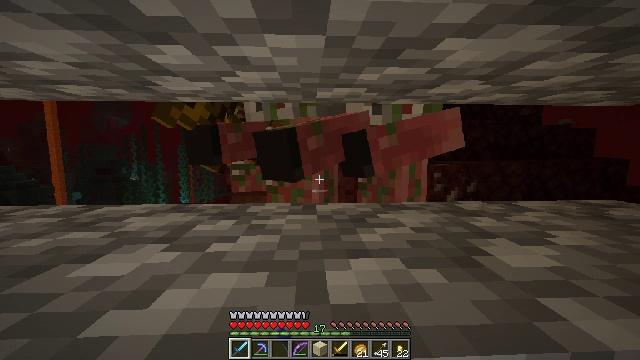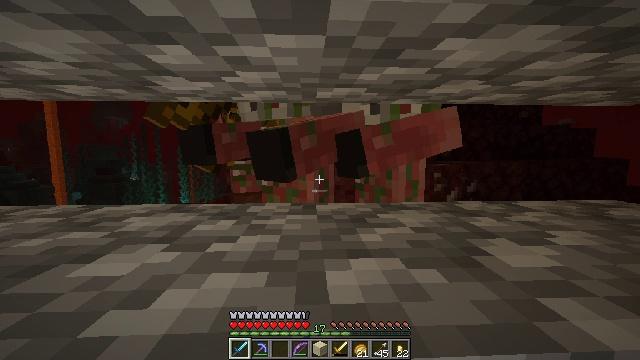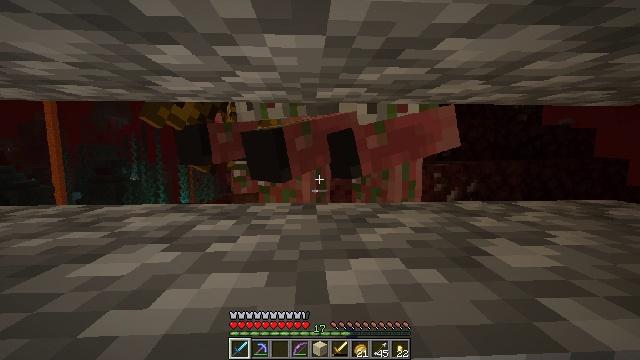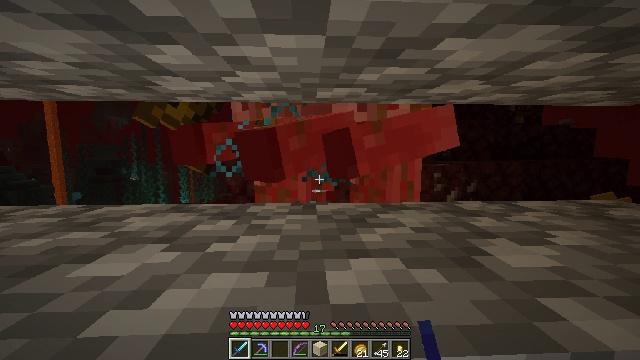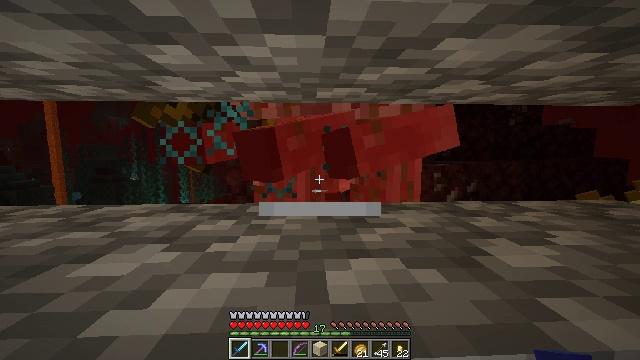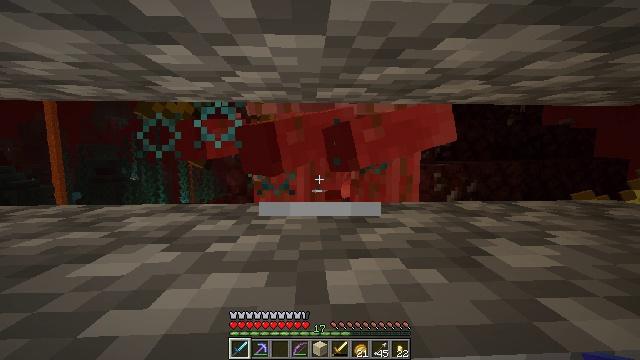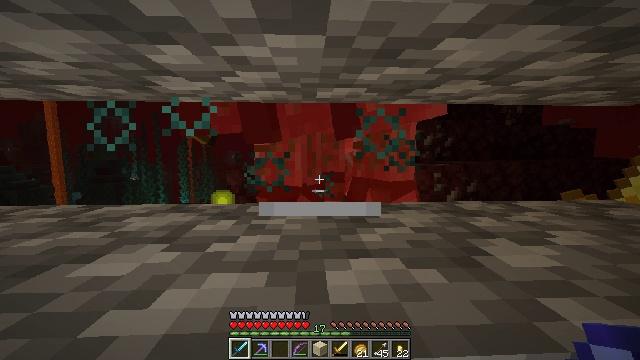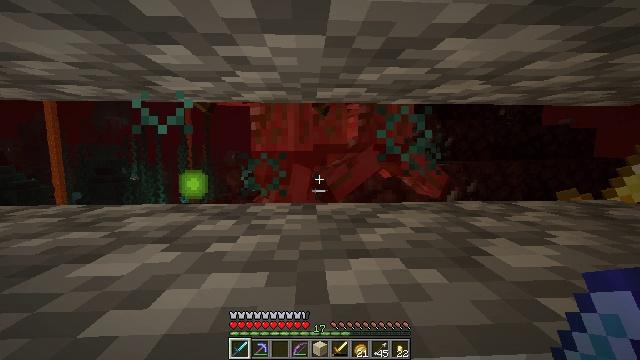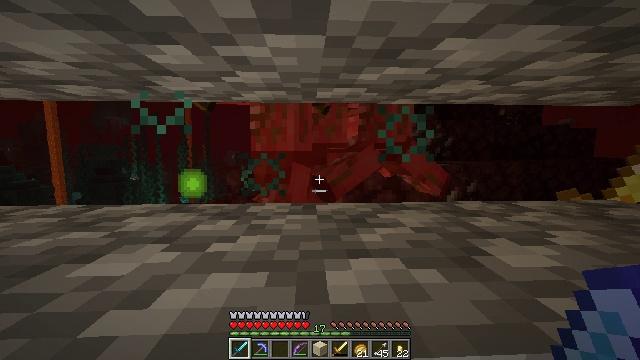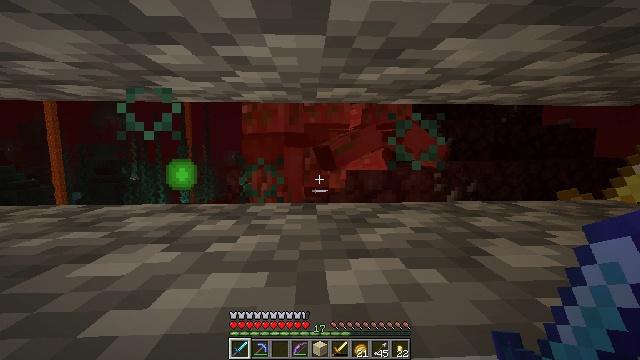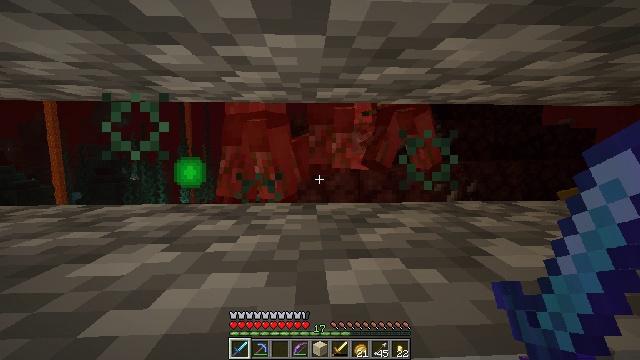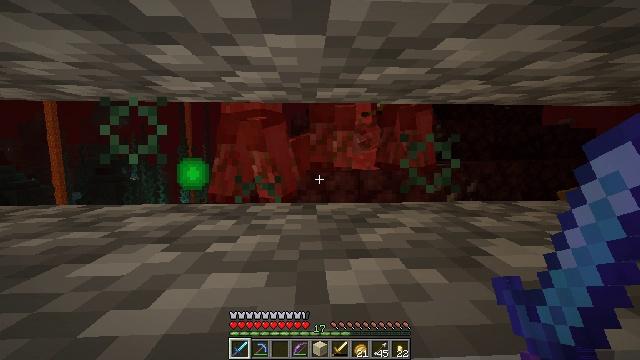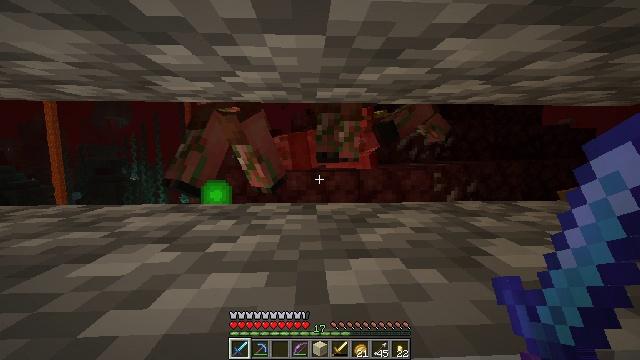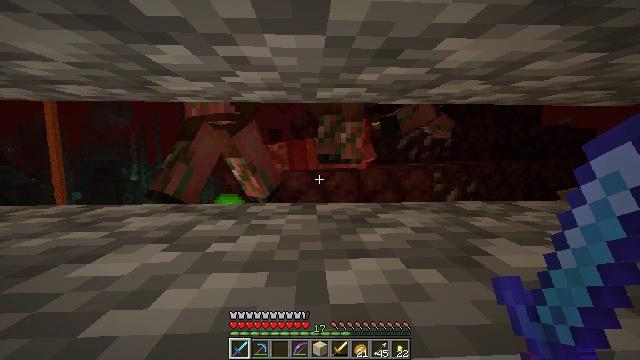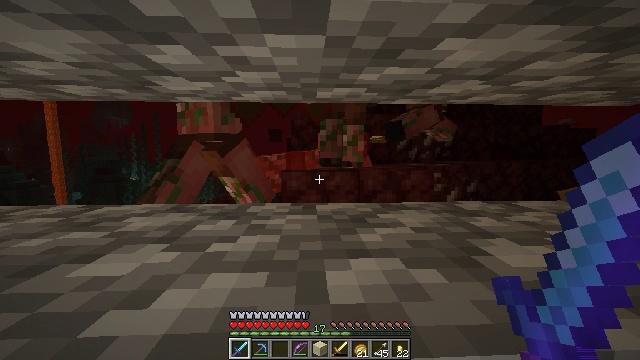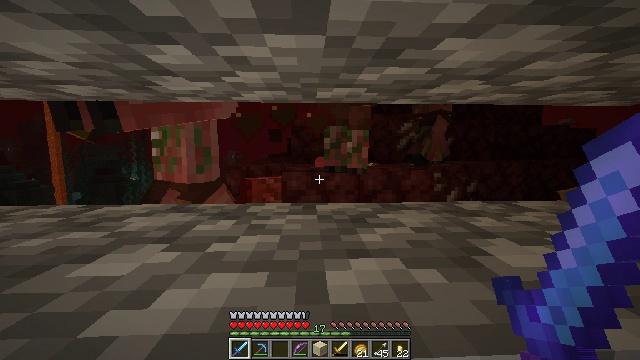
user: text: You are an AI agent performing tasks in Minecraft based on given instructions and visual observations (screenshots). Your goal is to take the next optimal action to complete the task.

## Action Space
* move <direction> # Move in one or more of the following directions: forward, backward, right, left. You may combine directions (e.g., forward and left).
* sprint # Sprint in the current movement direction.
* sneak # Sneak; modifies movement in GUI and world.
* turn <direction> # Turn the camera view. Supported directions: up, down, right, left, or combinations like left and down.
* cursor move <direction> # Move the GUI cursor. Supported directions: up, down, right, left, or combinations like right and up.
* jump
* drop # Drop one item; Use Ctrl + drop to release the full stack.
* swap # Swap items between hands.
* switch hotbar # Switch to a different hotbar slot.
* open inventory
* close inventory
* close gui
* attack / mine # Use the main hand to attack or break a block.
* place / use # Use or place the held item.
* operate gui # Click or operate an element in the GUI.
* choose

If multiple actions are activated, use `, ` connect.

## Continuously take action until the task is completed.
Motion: motion action
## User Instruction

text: Face a hostile mob.
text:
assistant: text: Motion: no_op
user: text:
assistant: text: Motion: no_op
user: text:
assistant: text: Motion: no_op
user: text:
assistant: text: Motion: no_op
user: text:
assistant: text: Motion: no_op
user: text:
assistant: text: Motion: no_op
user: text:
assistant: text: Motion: no_op
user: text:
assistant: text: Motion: no_op
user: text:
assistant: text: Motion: no_op
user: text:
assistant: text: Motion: no_op
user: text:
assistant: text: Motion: no_op
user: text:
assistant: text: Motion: no_op
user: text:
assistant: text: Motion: no_op
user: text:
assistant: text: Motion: no_op
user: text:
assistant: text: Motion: no_op
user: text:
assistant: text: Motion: no_op
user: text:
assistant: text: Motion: no_op
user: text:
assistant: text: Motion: no_op
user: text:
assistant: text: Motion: no_op
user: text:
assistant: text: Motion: no_op
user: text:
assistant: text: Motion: no_op
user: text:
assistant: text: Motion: no_op
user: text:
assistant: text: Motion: no_op
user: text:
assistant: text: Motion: no_op
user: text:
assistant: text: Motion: no_op
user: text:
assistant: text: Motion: no_op
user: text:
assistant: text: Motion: no_op
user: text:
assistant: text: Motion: no_op
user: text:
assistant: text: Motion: no_op
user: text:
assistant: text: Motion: no_op